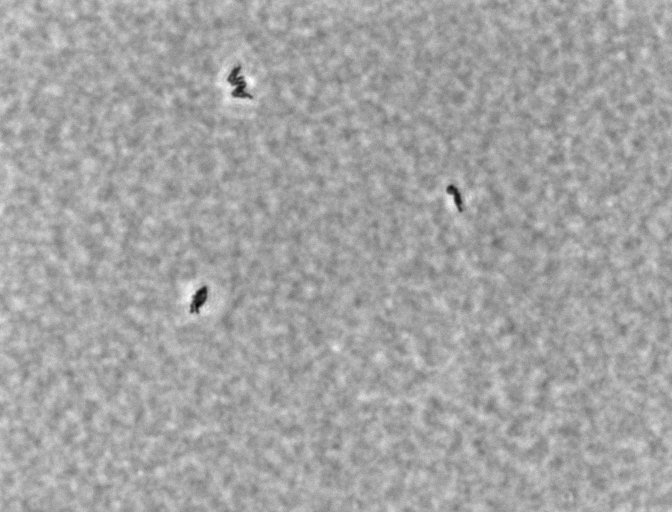
Listeria innocua